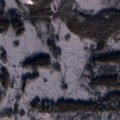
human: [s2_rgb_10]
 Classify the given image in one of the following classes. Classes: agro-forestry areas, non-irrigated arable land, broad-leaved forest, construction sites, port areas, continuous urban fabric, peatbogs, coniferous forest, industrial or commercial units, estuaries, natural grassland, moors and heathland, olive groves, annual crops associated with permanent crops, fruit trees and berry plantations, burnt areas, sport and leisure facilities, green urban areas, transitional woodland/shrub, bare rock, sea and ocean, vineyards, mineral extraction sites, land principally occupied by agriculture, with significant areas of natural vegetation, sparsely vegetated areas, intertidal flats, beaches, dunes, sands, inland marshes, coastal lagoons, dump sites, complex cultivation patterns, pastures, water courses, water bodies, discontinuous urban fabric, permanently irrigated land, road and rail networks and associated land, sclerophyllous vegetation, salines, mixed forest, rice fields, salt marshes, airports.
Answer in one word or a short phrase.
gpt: coniferous forest, mixed forest, transitional woodland/shrub, peatbogs, water bodies